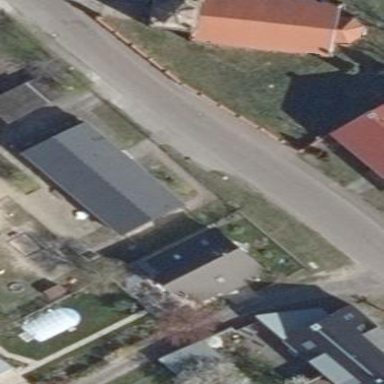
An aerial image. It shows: Kindergarten building.